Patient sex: F
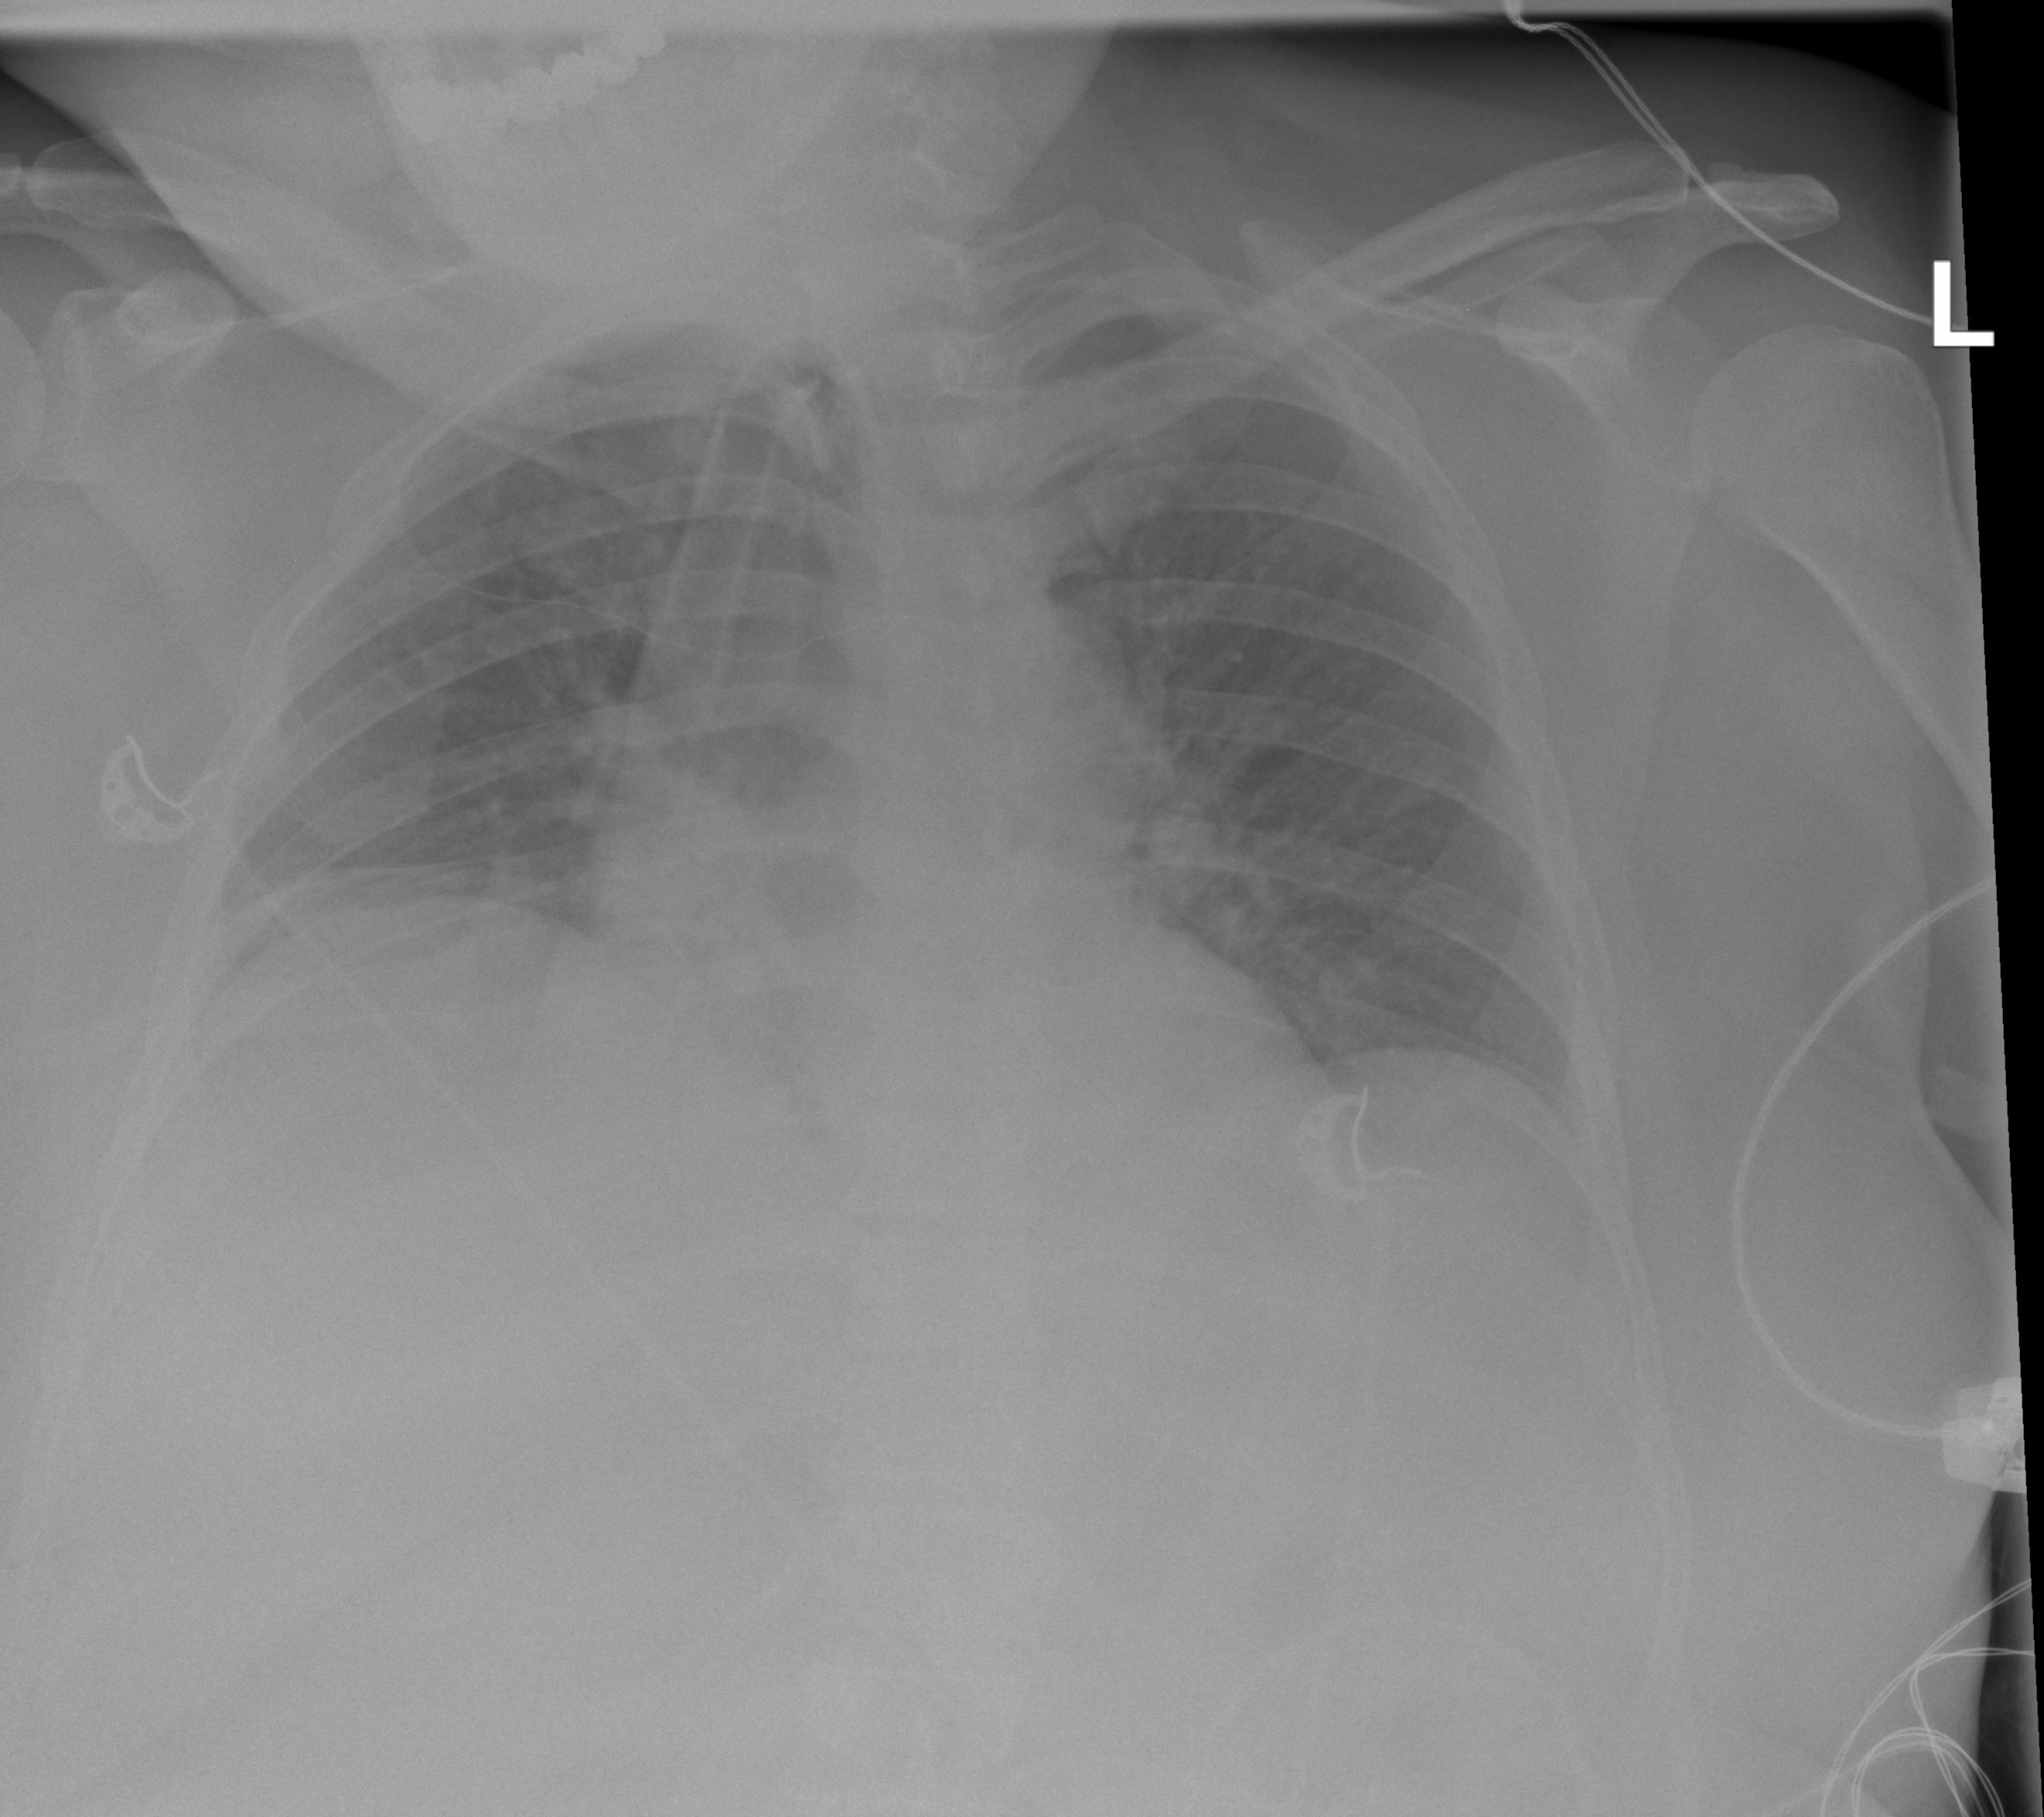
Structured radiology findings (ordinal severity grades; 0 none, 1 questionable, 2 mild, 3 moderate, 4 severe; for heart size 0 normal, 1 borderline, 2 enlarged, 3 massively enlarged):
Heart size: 0
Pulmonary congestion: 2
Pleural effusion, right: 0
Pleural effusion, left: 0
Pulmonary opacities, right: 0
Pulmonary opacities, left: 0
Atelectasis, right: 2
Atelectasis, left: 0